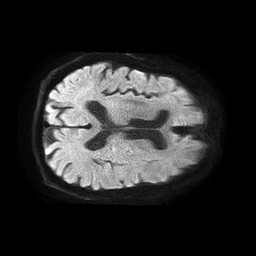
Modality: TRACE
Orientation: axial
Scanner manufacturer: philips
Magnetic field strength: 1.5 T
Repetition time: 4.6 s
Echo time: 0.09059 s